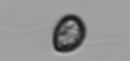
Label: Dinophyceae